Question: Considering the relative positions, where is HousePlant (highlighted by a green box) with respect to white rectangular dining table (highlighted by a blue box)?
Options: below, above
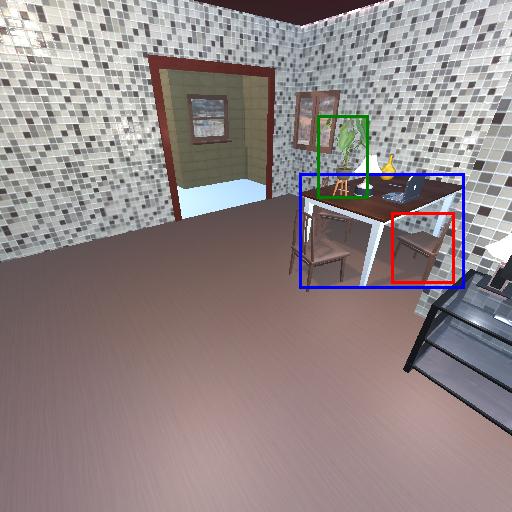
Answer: below